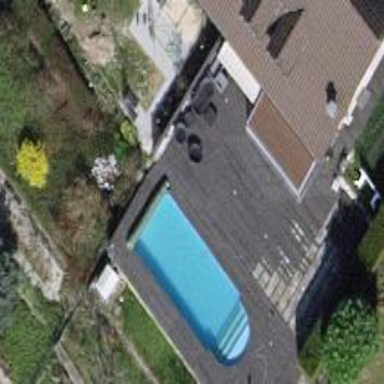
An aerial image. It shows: Swimming pool located in leisure land.